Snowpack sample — Rabbit Ears Pass, Jackson County, Colorado, USA (12/17/25, 1:08 PM MST)
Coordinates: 40.387, -106.625
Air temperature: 34 °F
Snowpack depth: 46 cm
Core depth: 10 cm
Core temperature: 30.2 °F
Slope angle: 6°, slope face: 165°
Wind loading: medium
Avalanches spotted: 0
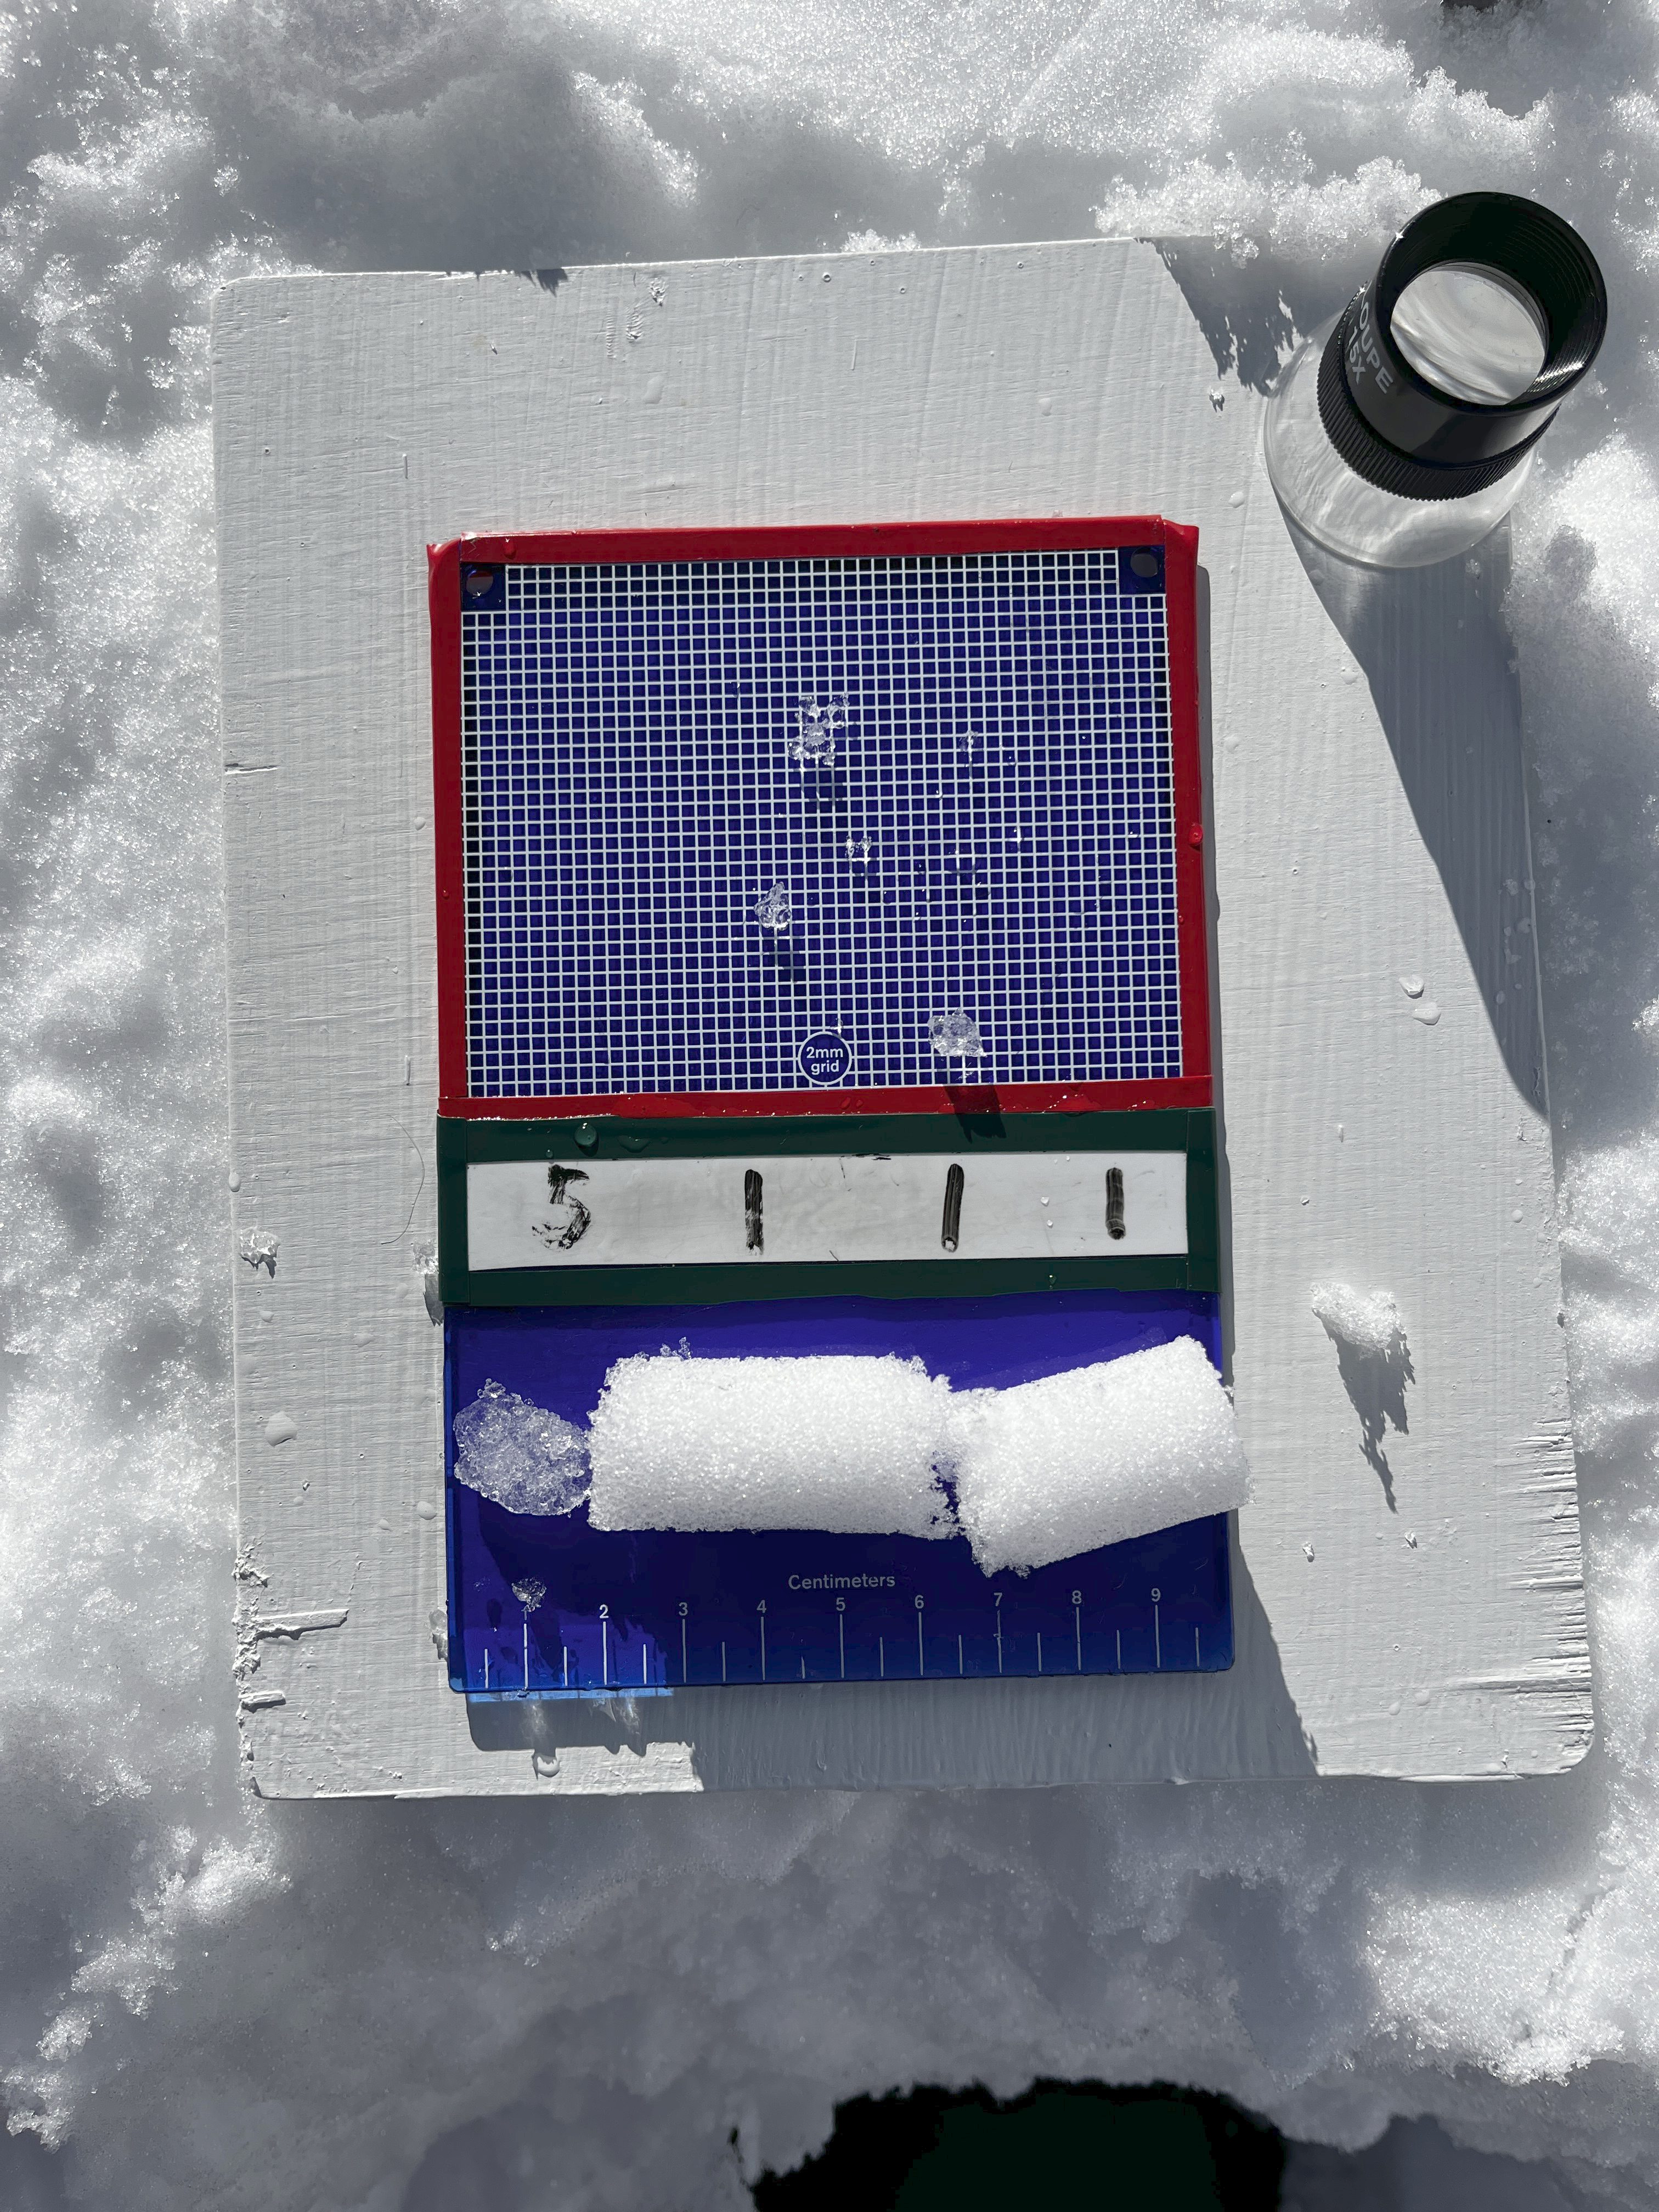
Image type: crystal_card
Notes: No avalanches spotted nearby, although collected in a meadowy area with minimal risk on this face of the pass.